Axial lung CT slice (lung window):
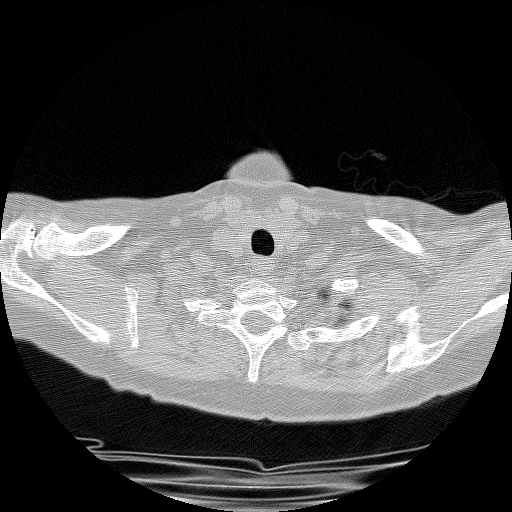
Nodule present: no